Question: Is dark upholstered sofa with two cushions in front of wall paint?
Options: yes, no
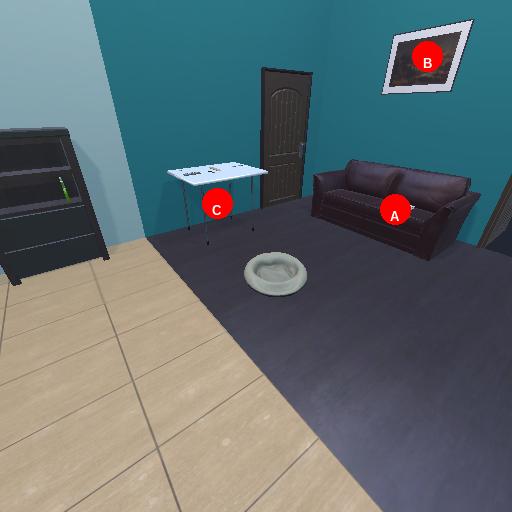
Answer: yes